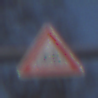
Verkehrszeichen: RadverkehrRechts
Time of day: MorningAfternoon
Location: Outdoor (Nature)
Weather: PartlyCloudy
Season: NotSpecified
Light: Natural